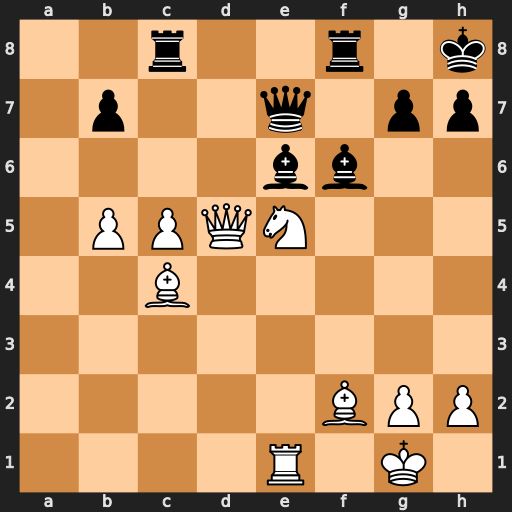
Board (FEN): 2r2r1k/1p2q1pp/4bb2/1PPQN3/2B5/8/5BPP/4R1K1
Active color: w
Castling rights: -
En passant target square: -
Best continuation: Qxe6 Qxe6 Bxe6